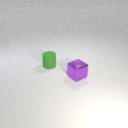
small green rubber cylinder behind small purple metal cube